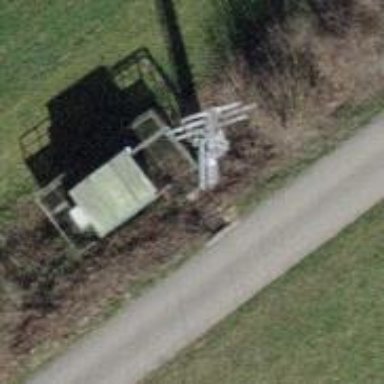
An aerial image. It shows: Power pole.